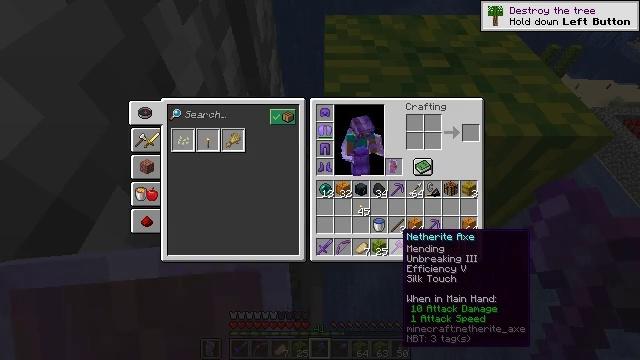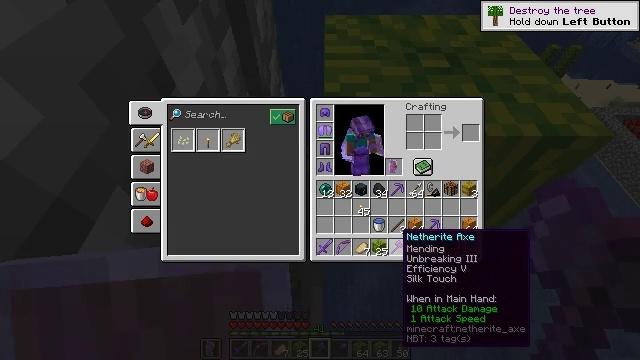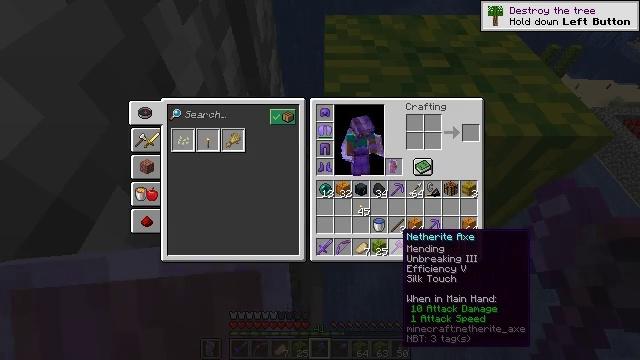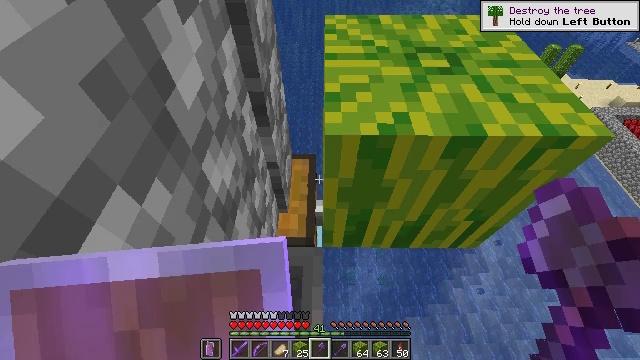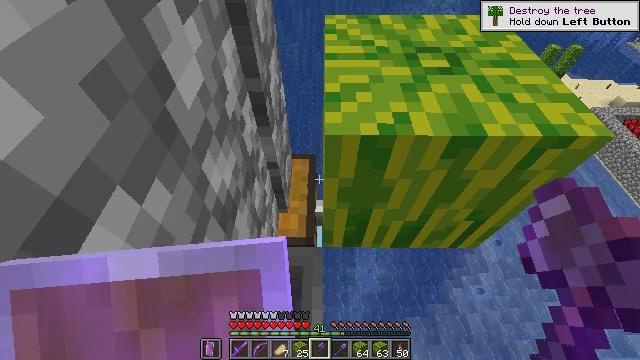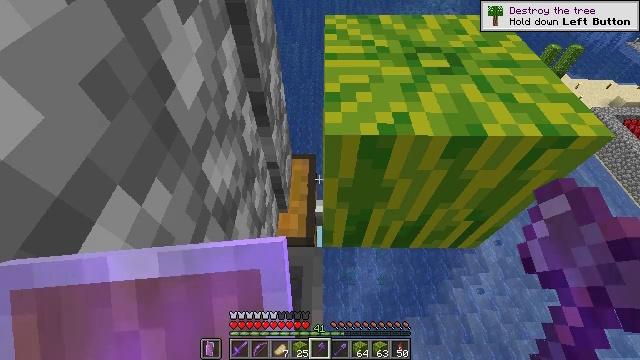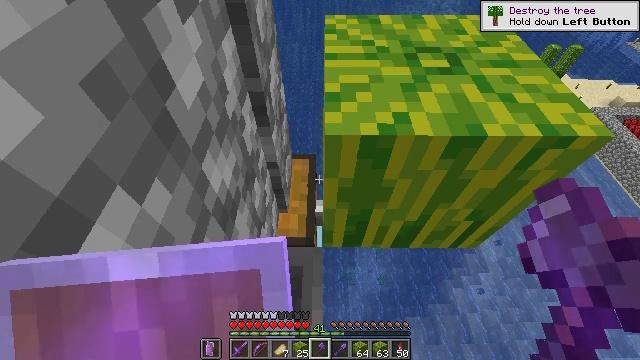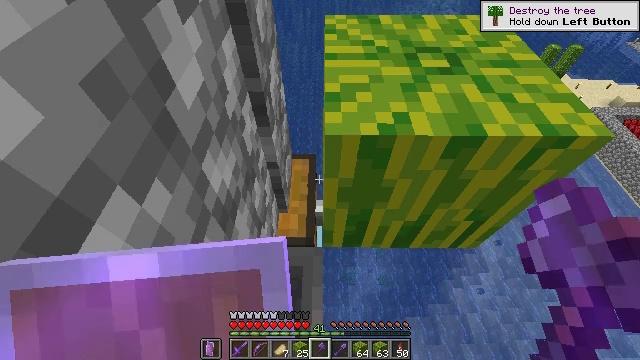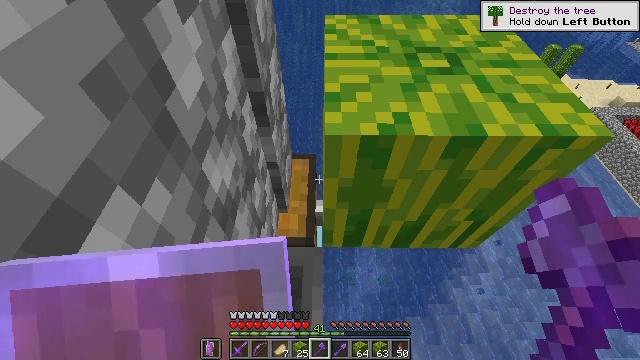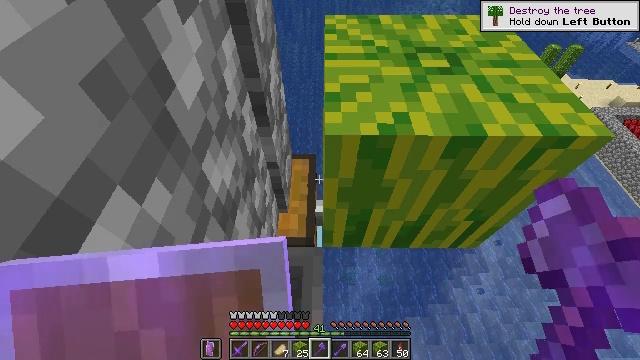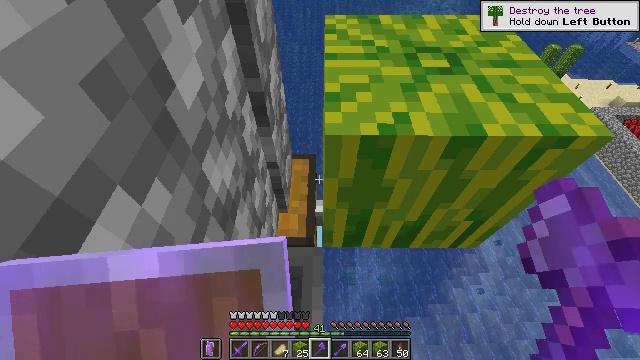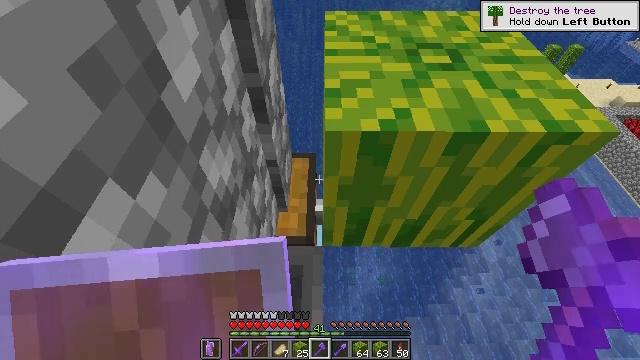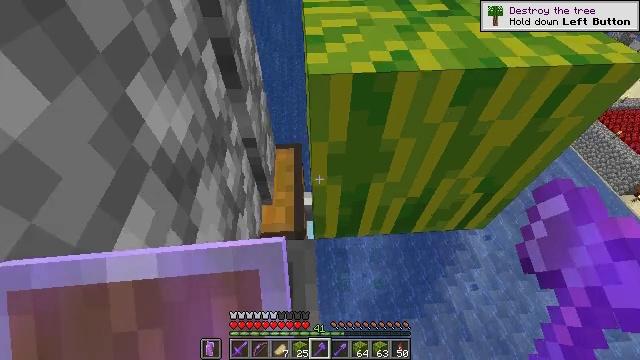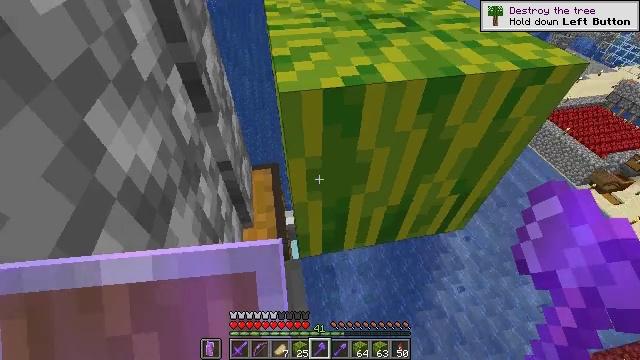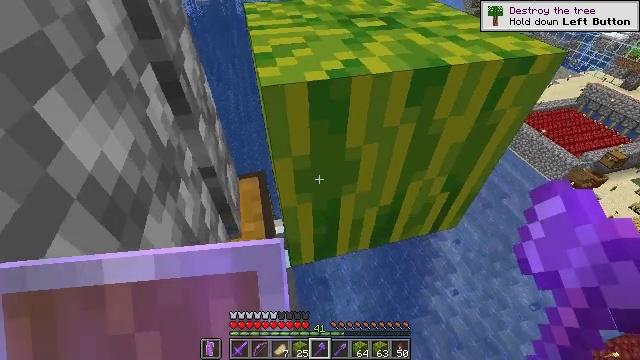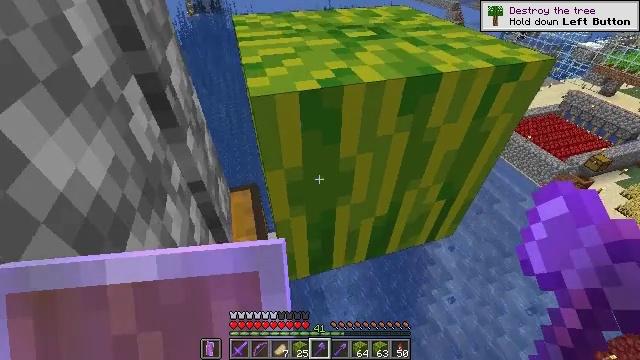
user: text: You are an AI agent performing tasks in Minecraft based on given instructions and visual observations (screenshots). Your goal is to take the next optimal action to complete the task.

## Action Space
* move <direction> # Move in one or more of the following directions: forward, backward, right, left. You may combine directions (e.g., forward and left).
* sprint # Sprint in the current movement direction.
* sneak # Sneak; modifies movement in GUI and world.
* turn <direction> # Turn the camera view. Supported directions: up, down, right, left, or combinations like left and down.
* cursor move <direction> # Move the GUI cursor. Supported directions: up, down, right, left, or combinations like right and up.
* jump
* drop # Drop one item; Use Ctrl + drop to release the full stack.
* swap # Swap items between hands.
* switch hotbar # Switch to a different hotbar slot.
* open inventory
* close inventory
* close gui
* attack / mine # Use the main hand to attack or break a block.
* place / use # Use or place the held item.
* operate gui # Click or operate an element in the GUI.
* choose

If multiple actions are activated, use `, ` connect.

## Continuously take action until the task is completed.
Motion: motion action
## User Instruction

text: Attack the melon to collect it.
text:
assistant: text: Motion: no_op
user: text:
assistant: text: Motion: no_op
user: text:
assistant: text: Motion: no_op
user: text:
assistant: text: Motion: no_op
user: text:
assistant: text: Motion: no_op
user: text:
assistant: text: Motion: no_op
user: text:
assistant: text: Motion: no_op
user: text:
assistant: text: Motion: no_op
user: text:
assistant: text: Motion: no_op
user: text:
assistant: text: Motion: sneak
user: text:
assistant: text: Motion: sneak
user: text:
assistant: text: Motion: sneak, turn right and up
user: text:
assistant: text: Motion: sneak, turn right and up
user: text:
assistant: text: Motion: sneak, turn right and up
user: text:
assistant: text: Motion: move forward, sneak, turn right and up
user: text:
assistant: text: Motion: move forward, sneak, turn up
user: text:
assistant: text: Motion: move forward, sneak
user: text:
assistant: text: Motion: move forward, sneak
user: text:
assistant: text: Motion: move forward, sneak, attack / mine
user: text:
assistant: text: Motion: move forward, sneak, attack / mine
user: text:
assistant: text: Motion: move forward, sneak, attack / mine
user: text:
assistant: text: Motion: move forward, sneak, attack / mine
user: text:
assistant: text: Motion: move forward, sneak, attack / mine
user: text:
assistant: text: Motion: sneak, attack / mine